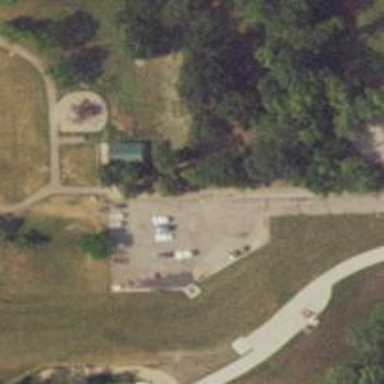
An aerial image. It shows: Disc golf tee area.